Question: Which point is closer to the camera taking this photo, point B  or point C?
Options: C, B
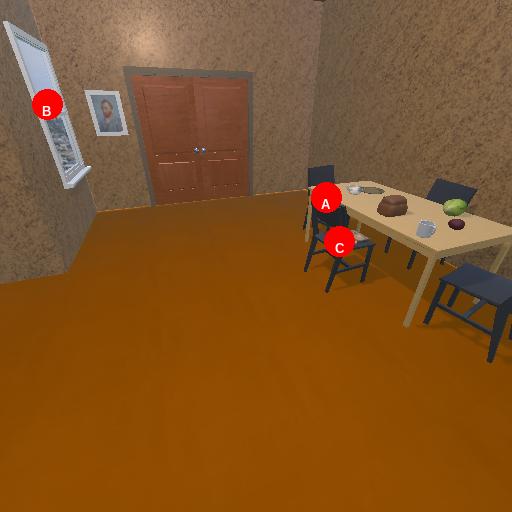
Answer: C